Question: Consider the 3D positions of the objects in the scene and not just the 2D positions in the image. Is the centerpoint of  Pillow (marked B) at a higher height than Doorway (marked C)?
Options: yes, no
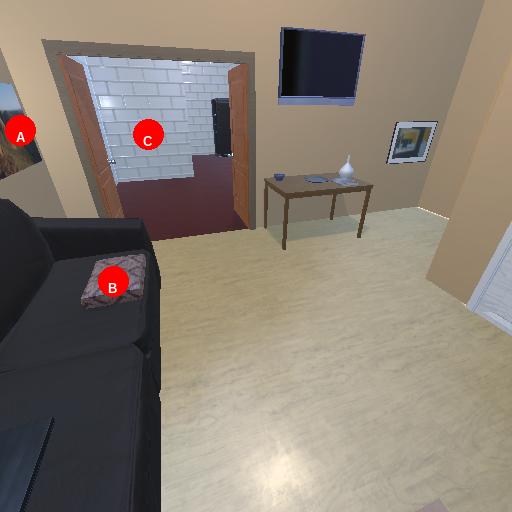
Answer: yes